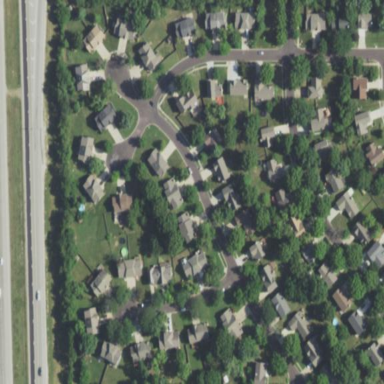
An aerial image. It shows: Residential area consisting of single-family homes.